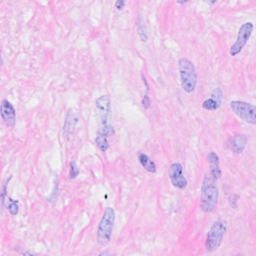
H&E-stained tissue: Breast